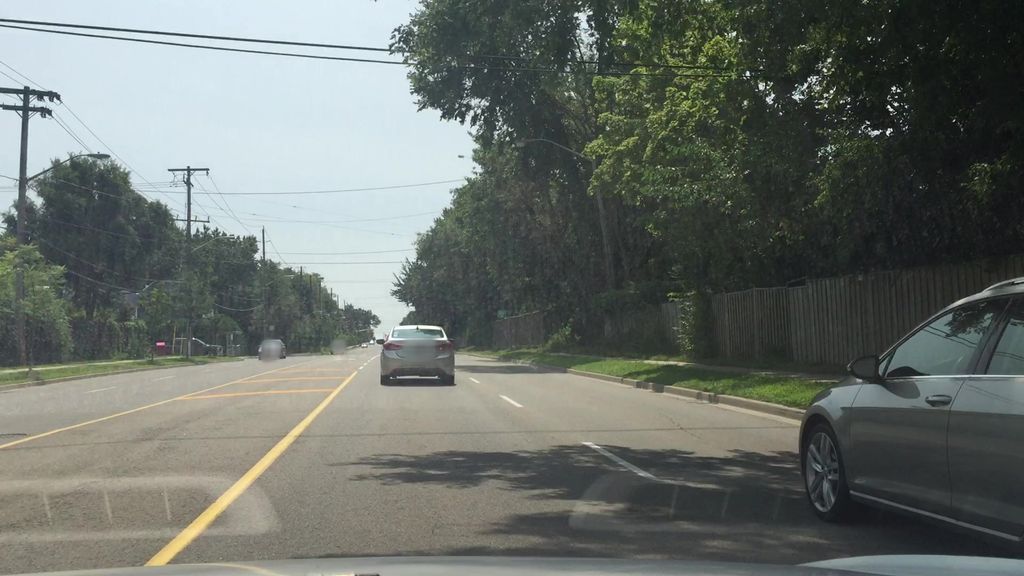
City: toronto